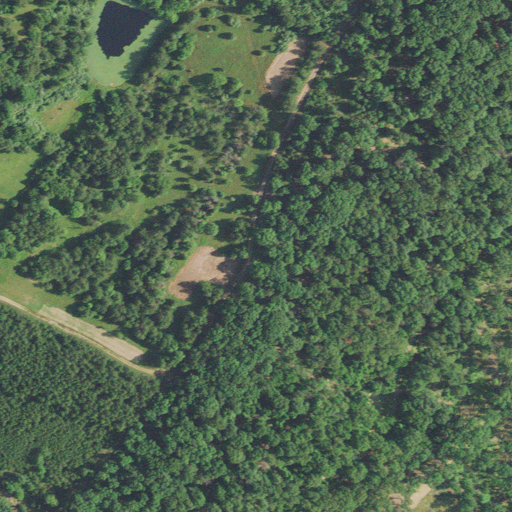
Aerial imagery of ridge(s) in West Virginia named Pearl Ridge containing deciduous forest, mixed forest, evergreen forest, pasture, grassland, and open water